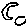
Label: moon